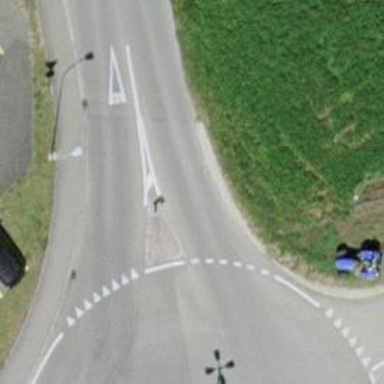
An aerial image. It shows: Traffic calming island.